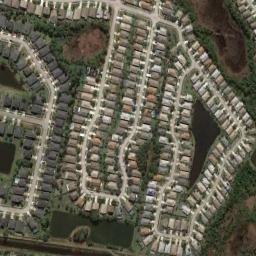
Label: residential